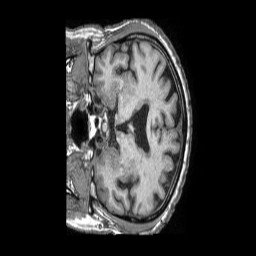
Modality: T1w
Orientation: coronal
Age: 79
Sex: male
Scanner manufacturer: philips
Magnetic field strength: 1.5 T
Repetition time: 0.007193 s
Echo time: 0.003259 s